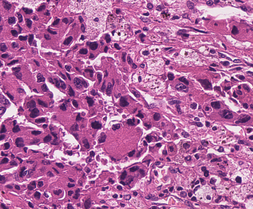
Tumor epithelial tissue: yes
Tumor-associated stroma tissue: yes
Normal tissue: no